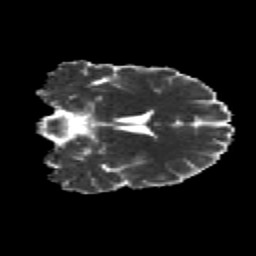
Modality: MD
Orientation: coronal
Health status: healthy
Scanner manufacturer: siemens
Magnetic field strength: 3 T
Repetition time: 12 s
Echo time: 0.092 s